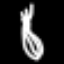
Label: fork